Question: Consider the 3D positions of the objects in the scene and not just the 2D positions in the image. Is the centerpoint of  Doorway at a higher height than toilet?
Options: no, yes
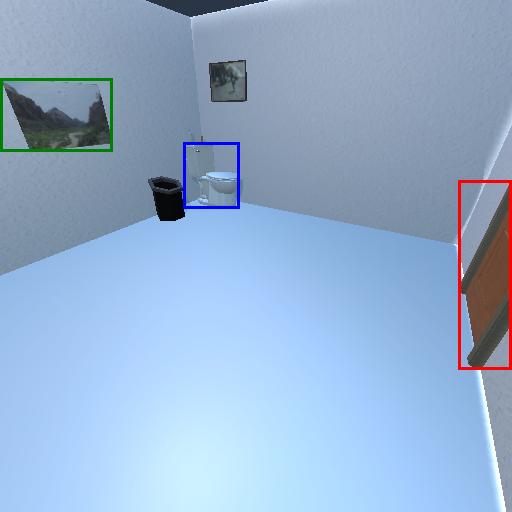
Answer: no